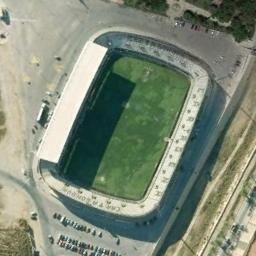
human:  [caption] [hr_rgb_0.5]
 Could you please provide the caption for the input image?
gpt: The square gymnasium is built on a concrete floor next to the road and parking lot .

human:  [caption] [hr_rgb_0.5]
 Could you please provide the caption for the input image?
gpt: There are many cars beside the stadium .

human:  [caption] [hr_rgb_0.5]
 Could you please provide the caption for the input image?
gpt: The stadium is on the bare land next to the parking lot .

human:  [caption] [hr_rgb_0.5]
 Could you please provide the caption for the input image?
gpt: There are rows of buildings around this oval stadium .

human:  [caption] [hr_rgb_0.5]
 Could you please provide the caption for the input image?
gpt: There are some cars beside the stadium .